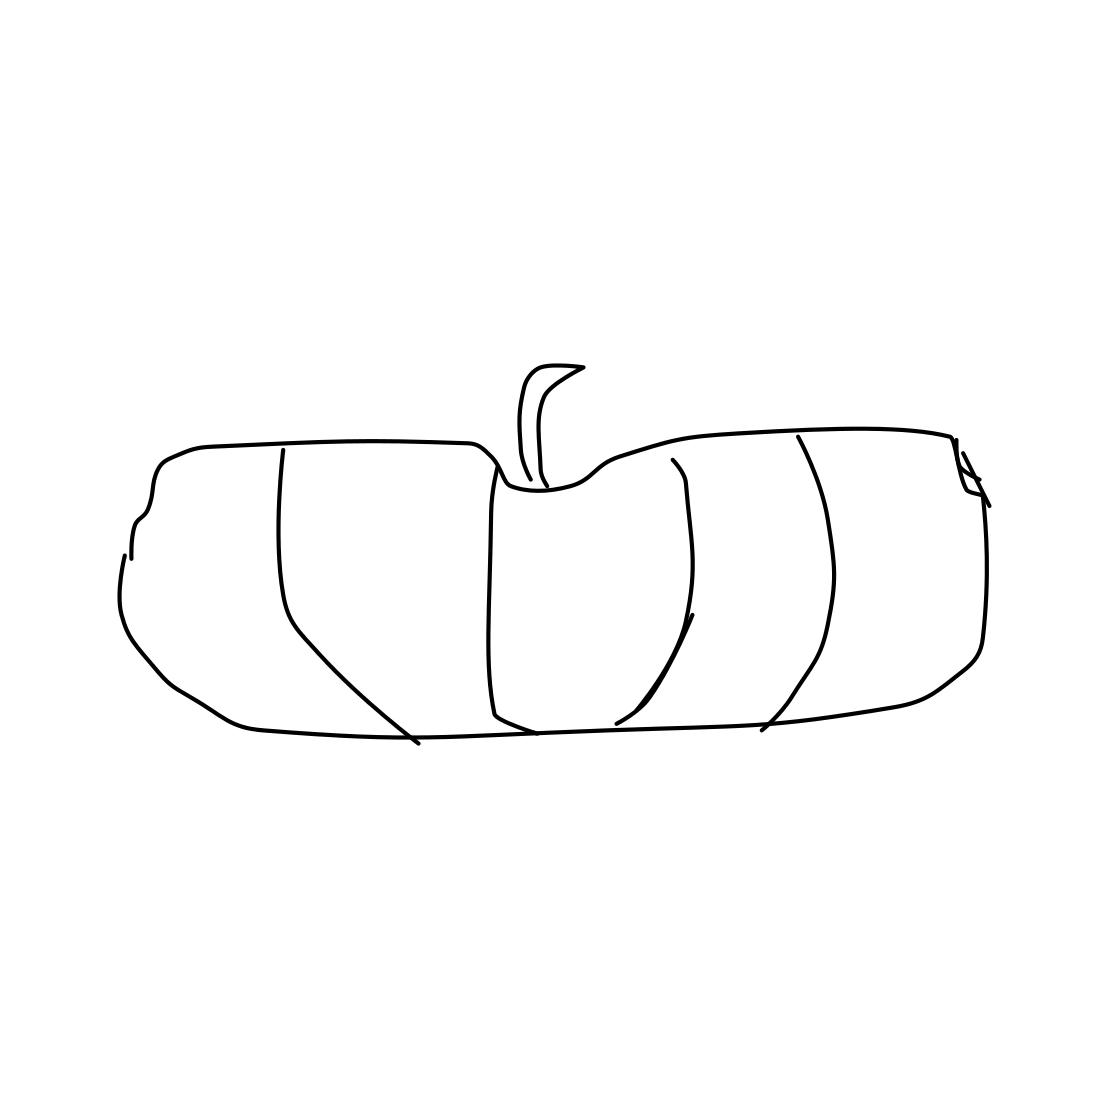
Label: pumpkin